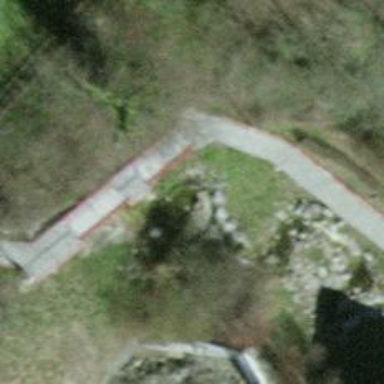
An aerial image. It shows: Bridge with steps leading to it.